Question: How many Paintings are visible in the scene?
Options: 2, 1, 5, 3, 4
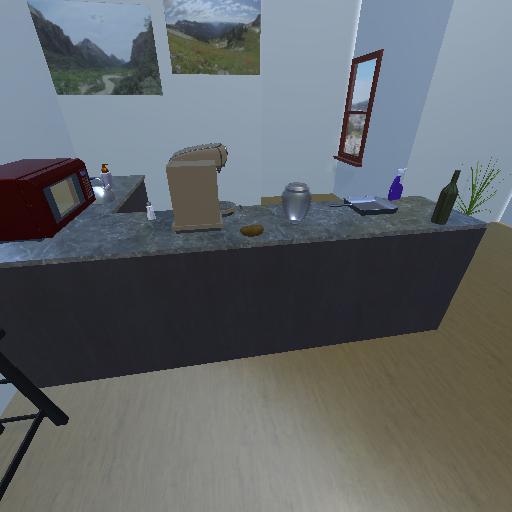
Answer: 2